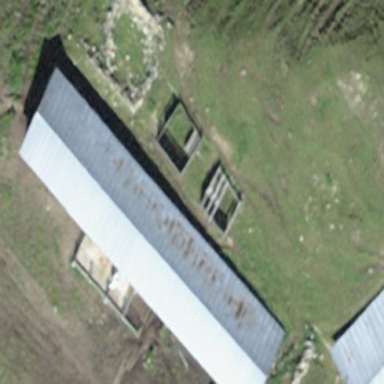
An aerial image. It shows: Rural barn.